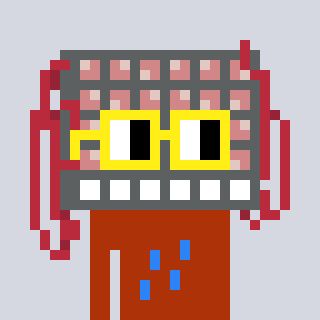
a pixel art character with square yellow glasses, a turing-shaped head and a hotbrown-colored body on a cool background